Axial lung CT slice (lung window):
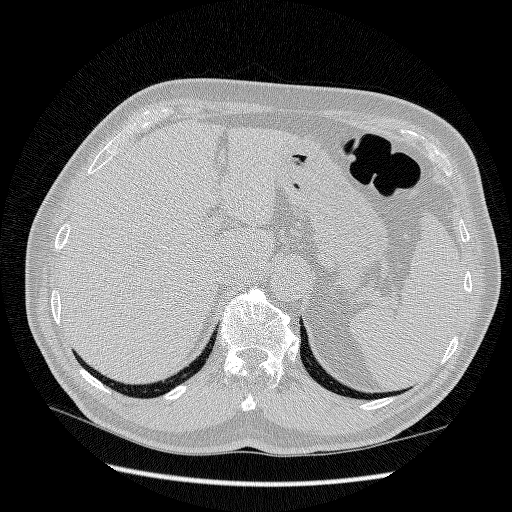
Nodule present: no